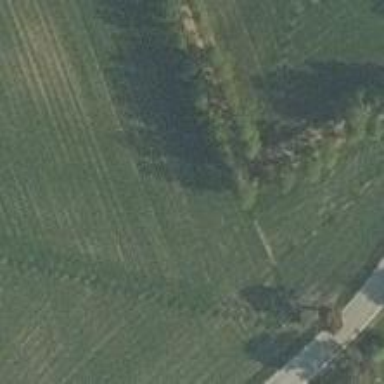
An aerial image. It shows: Row of trees in natural setting.